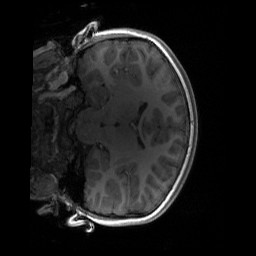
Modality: T1w
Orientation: coronal
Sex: female
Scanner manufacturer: siemens
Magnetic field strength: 3 T
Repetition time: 1.9 s
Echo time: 0.00243 s